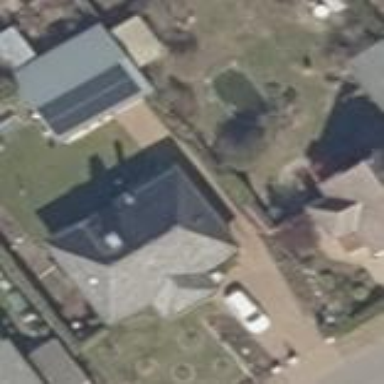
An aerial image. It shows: House with hipped roof.